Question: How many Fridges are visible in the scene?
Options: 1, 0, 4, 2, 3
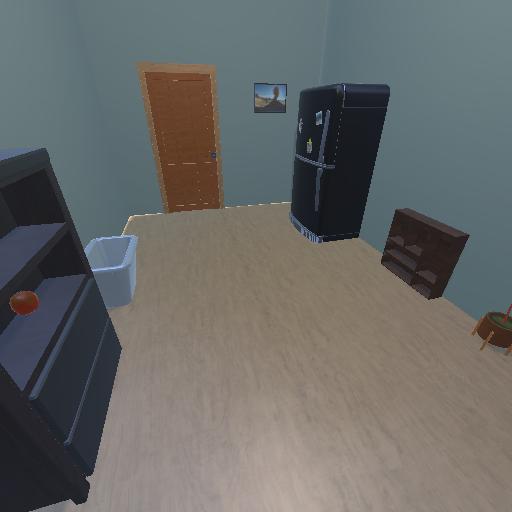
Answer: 1